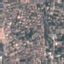
Land use / land cover: Residential